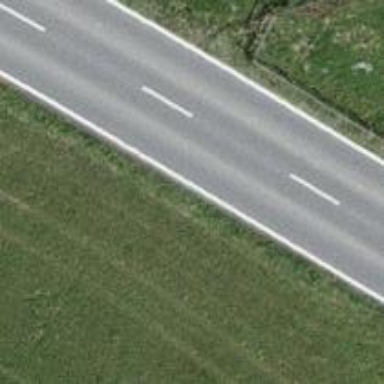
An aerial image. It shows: Tertiary road.